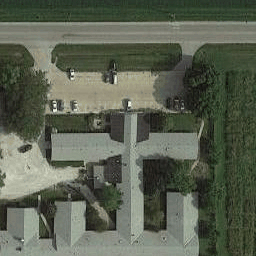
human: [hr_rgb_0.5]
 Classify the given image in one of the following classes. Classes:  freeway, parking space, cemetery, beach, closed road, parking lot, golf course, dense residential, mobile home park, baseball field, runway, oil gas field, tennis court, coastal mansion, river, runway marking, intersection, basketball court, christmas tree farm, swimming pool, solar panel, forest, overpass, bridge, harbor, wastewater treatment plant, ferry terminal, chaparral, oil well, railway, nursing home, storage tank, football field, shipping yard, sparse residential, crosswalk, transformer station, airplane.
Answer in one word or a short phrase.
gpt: nursing home